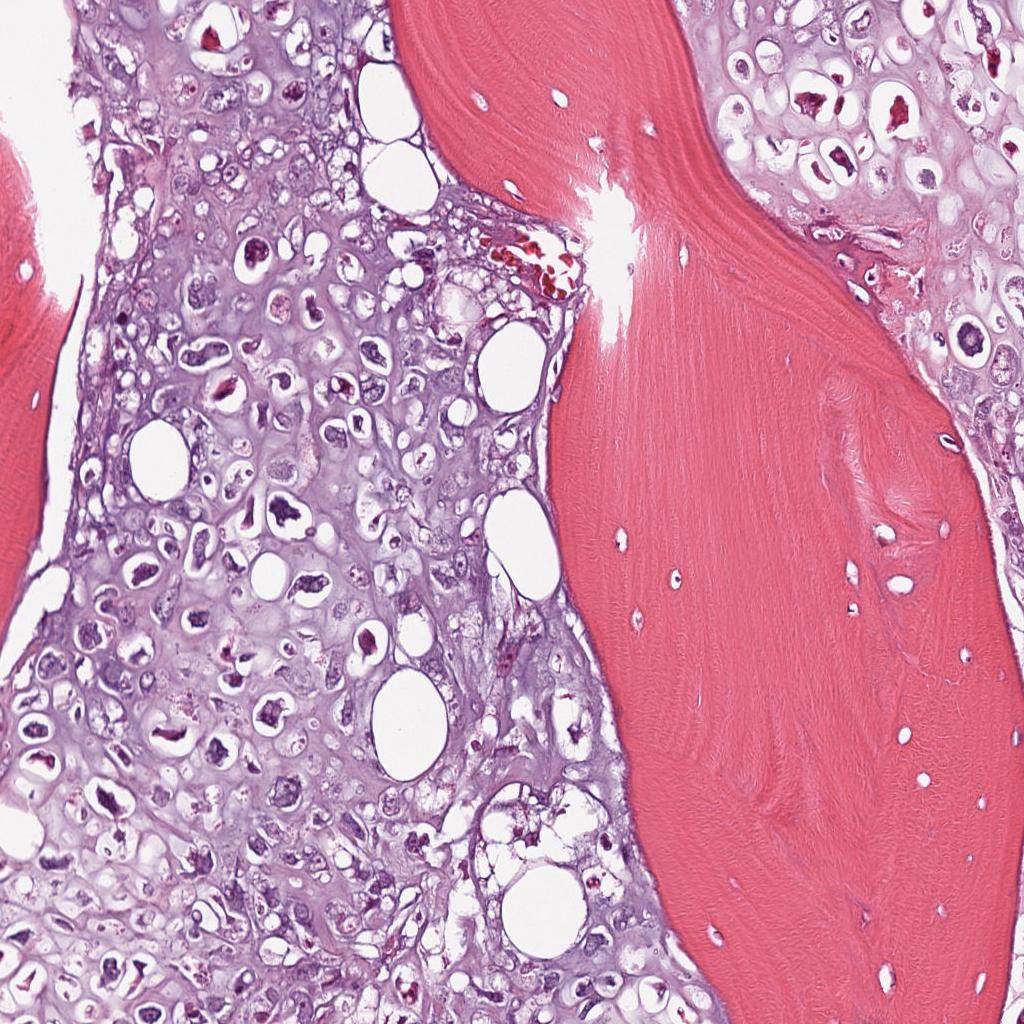
Label: Viable